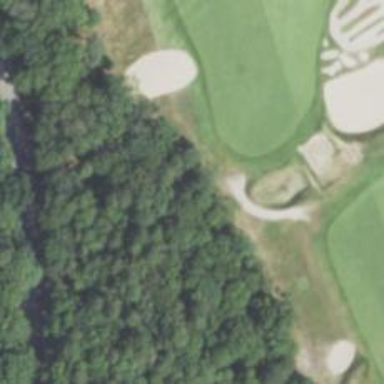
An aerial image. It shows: Path for both road and golf.